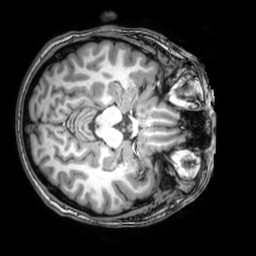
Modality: T1w
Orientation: axial
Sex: male
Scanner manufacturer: philips
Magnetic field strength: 3 T
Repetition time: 0.008165 s
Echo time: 0.00374 s